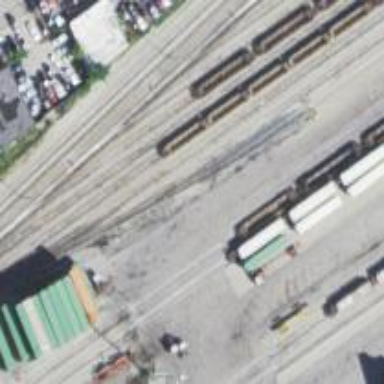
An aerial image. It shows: Railway yard used for servicing trains.